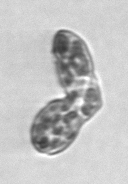
Label: Karenia